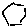
Label: hexagon